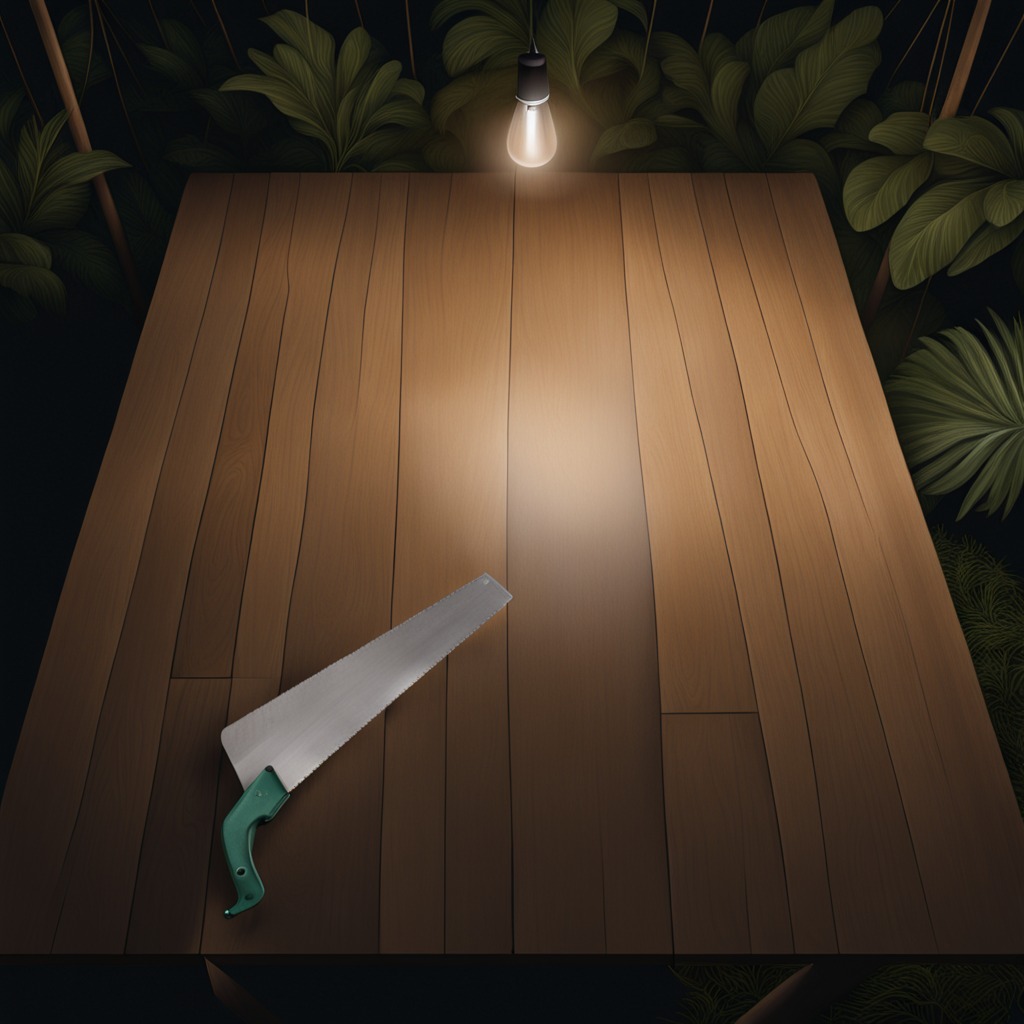
A handheld metal saw is lying on a wooden table inside a jungle field workshop tent at night.